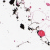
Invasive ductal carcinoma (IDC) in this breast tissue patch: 0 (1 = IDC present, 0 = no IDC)